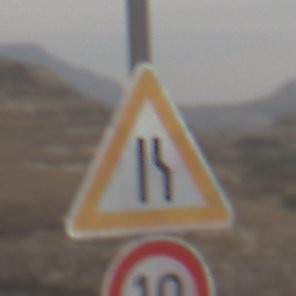
Verkehrszeichen: EinseitigVerengteFahrbahnRechts
Zusatzzeichen unten: Geschwindigkeit10
Umgebung: Outdoor, Nature
Tageszeit: MorningAfternoon
Wetter: Overcast
Licht: Natural
Jahreszeit: NotSpecified
Kontrast: LowContrast